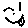
Label: smiley face